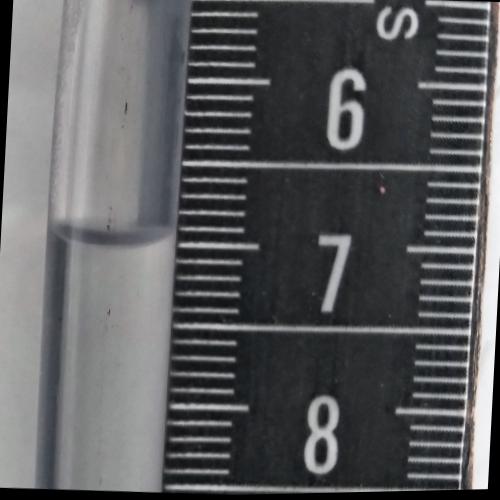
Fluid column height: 7.0 cm